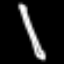
Label: pencil